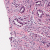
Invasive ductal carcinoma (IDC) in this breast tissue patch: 1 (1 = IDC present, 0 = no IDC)